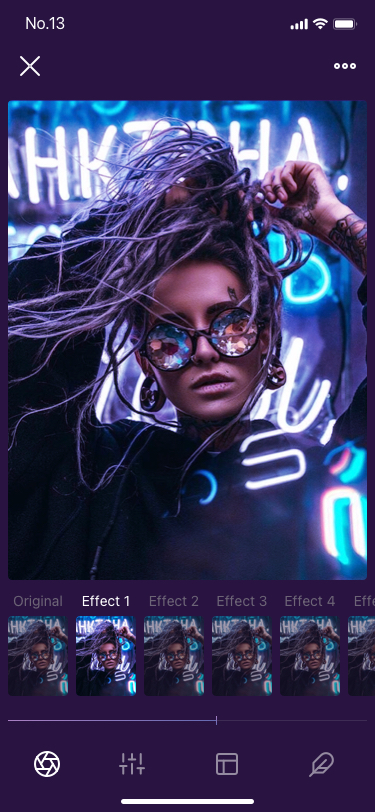
Text in this UI design:
Original
Effect 1
Effect 2
Effect 3
Effect 4
Effect 1